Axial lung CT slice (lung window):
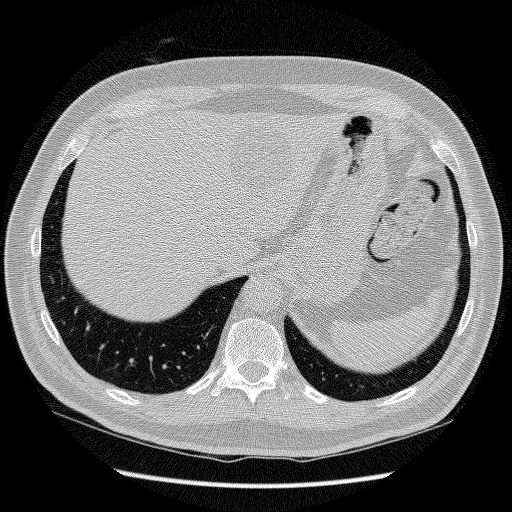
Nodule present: no